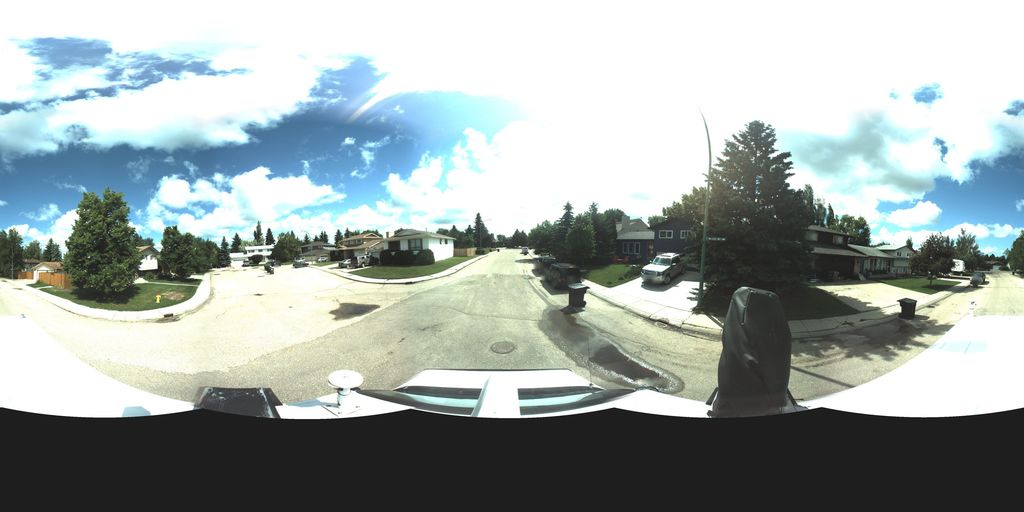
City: saskatoon